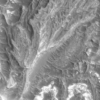
Label: not_dusty